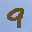
Label: 9